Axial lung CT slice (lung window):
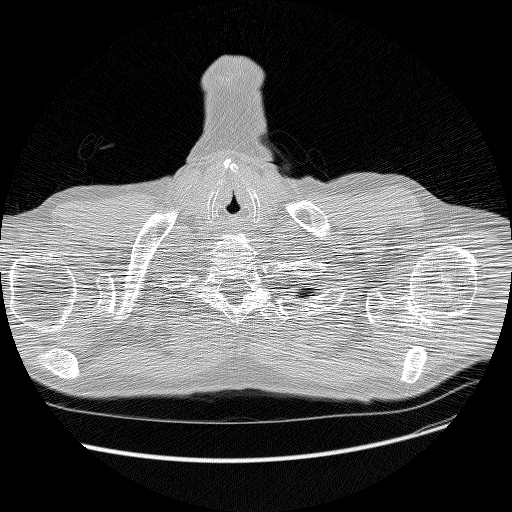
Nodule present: no